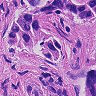
Metastatic tissue present: yes